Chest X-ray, PA view. Patient: 36 years old, sex M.
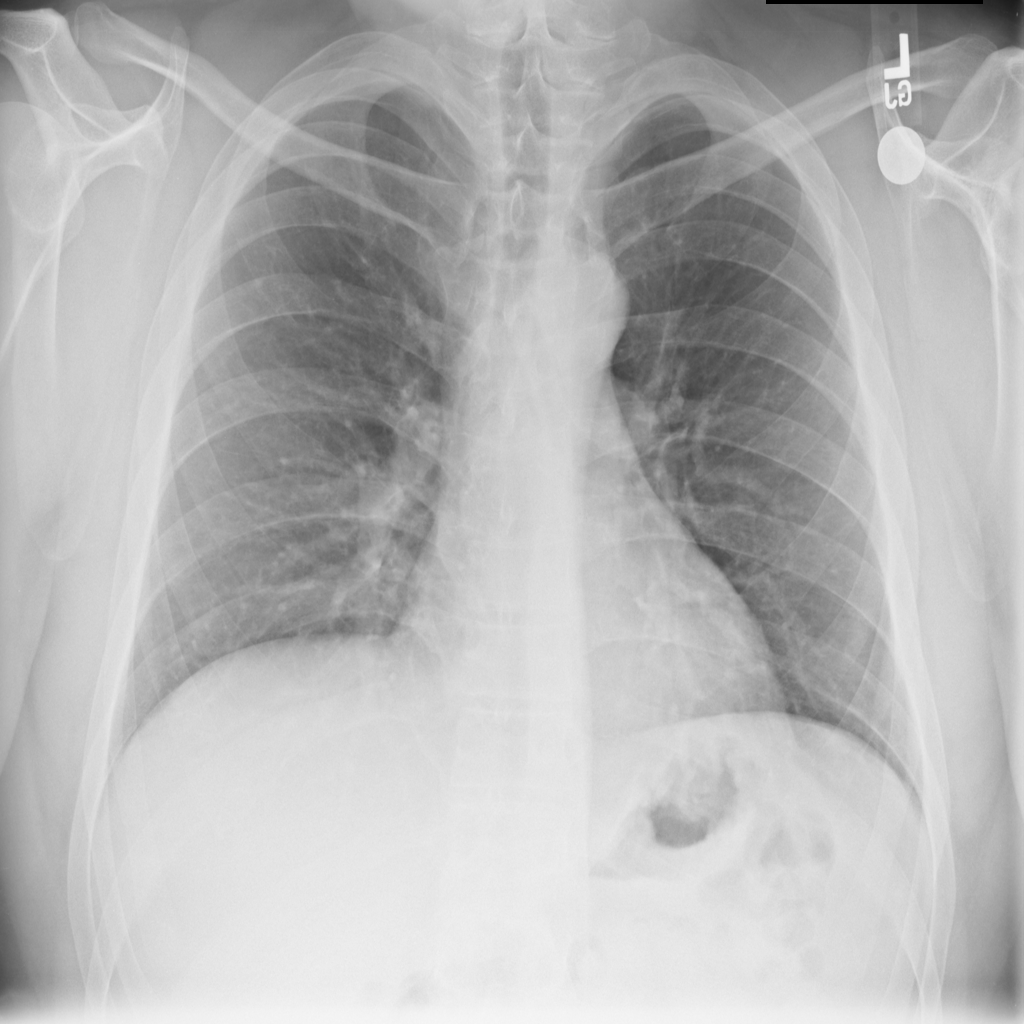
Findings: No Finding